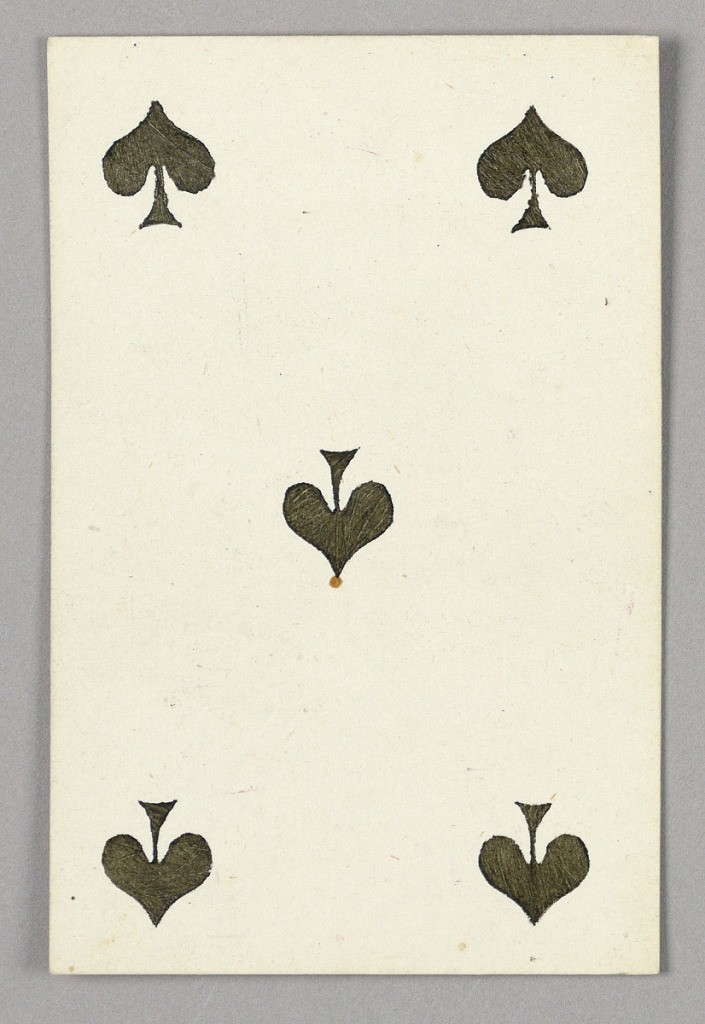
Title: Five of Spades from Set of "Jeu Imperial–Second Empire–Napoleon III" Playing Cards
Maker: B.P. Grimaud, Paris, France
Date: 1858
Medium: Lithograph on glazed paper
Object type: Playing Card
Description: Five of Spades from Set of "Jeu Imperial-Second Empire-Napoleon III" Playing Cards.